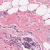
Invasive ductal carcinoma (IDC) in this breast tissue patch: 0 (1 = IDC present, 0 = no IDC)